Question: I wonder about the following behavior:
'''
public class A {
public virtual void Do() { Console.WriteLine("A"); }
}
public class B : A {
public override void Do() { Console.WriteLine("B override"); }
public void Do(int value = 0) { Console.WriteLine("B overload"); }
}
class Program {
public static void Main() {
new B().Do(); // ---> Console: "B overload"
}
}
'''
I expect that an overload with the exact signature has precedence over another overload with optional parameters: I expect "B override" in the console. Instead the program writes "B overload" into the console.
Even resharper fails and falls into the trap:

... Resharper says that the overload with the optional parameter is hidden by the overload with the exact signature, but in fact it is the contrary.
Now, if you remove the inheritance, then it behaves as expected and resharper warning is legitimate:
'''
public class B {
public virtual void Do() { Console.WriteLine("B override"); }
public void Do(int value = 0) { Console.WriteLine("B overload"); }
}
class Program {
public static void Main() {
new B().Do(); // ---> Console: "B override"
}
}
'''
So the question: What is the precedence rule that explains this observation? Why an overload with exact signature doesn't have precedence over another overload with optional parameters in case that the overload with exact parameters overrides a base implementation?
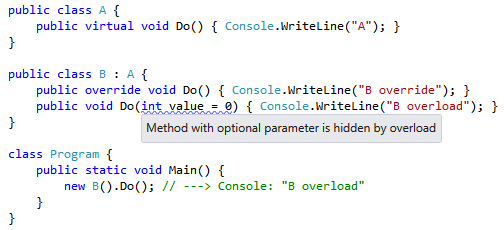
Answer: > Why an overload with exact signature doesn't have precedence over another overload with optional parameters in case that the overload with exact parameters overrides a base implementation?
Basically this is the compiler following the rules of the specification, even though they're surprising in this case. (Section 7.6.5.1 is the relevant part of the C# 5 spec.)
The compiler looks at the "deepest" type first - i.e. the one with the compile-time type of the target ('B' in this case) and tries to find an applicable function member :
> The set of candidate methods is reduced to contain only methods from the most derived types: For each method C.F in the set, where C is the type in which the method F is declared, all methods declared in a base type of C are removed from the set.
and:
> The intuitive effect of the resolution rules described above is as follows: To locate the particular method invoked by a method invocation, start with the type indicated by the method invocation and proceed up the inheritance chain until at least one applicable, accessible, non-override method declaration is found. Then perform type inference and overload resolution on the set of applicable, accessible, non-override methods declared in that type and invoke the method thus selected. If no method was found, try instead to process the invocation as an extension method invocation.
So in your case, the compiler considers the newly-introduced method, finds it's applicable (using the default parameter value) and stops its search. (i.e. it doesn't look at methods declared in base classes). At that point, the set of candidate function members only has one entry, so there's no real overload resolution to perform at that point.
I have an <URL> which shows this sort of thing, not using an optional parameter but using a different parameter type - see the "Inheritance" section.